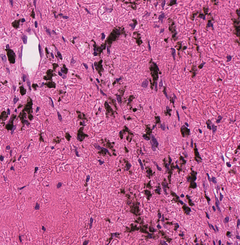
Tumor epithelial tissue: no
Tumor-associated stroma tissue: yes
Normal tissue: no